Chest X-ray. View position: PA
Patient age: 31
Patient sex: M
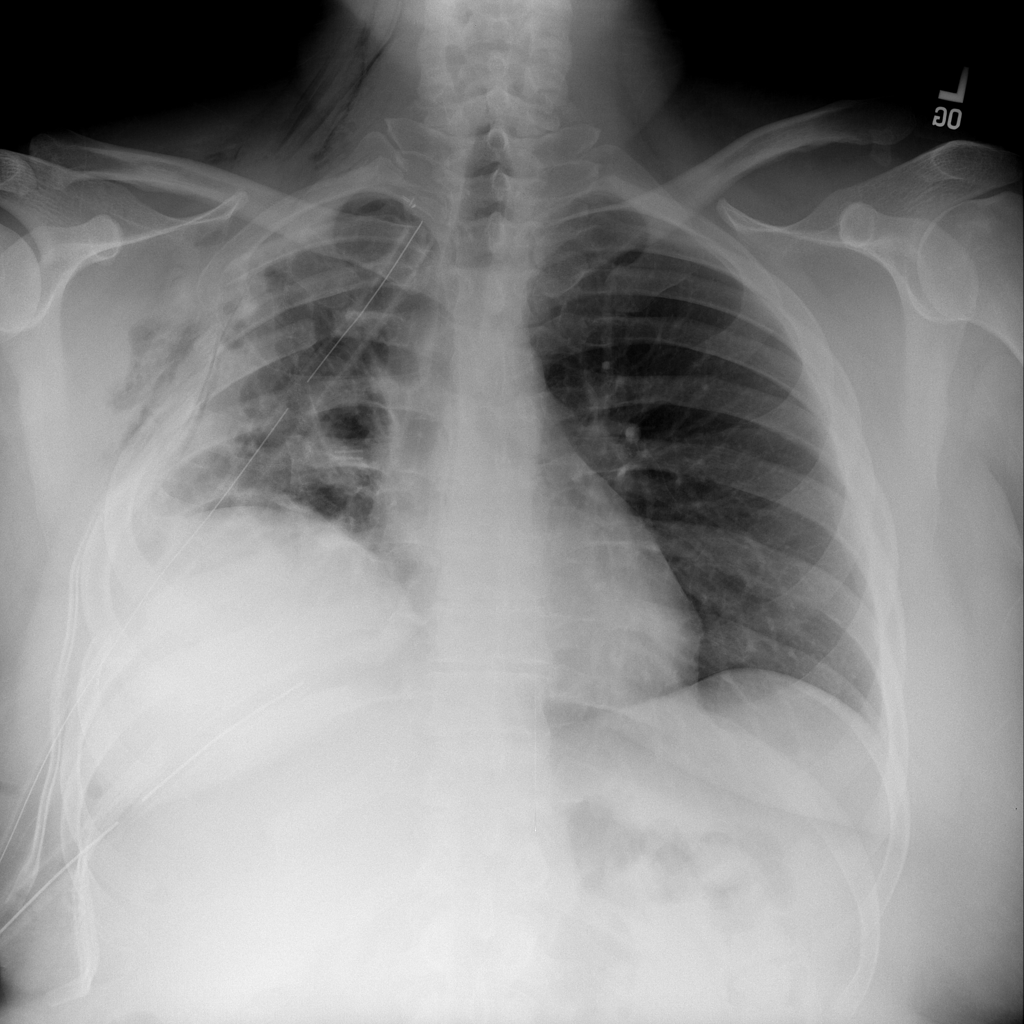
Finding: Pneumothorax